Question: Taking a practice exam the exam said I got this one wrong. The answer marked in Yellow is the supposed correct answer.
In the following quote, the part marked in bold I think is wrong: "The Serializable attribute is not inherited by the derived classes, so if you only mark the Encyclopedia class with the Serializable attribute, ".

I actually created a sample project with an 'Animal' class and a 'Cat' class that derives from it. I marked the 'Cat' class '[Serializable]' and the 'Animal' class is not.
I was able to successfully serialize and deserialize the 'Cat' class, including the 'Animal' properties.
Is this a .NET version issue? The exam is 70-536, so it's targeting 2.0.
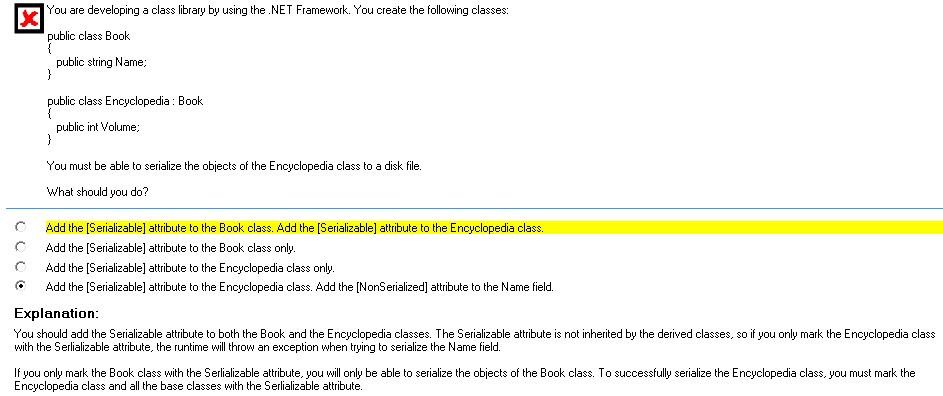
Answer: Yes, the base class also needs to be serializable. Some easy test code:
'''
public class Animal
{
public Animal()
{
name = "Test";
}
public string name { get; set; }
}
[Serializable]
public class Cat : Animal
{
public string color {get; set;}
}
var acat = new Cat();
acat.color = "Green";
Stream stream = File.Open("test.bin", FileMode.Create);
BinaryFormatter bformatter = new BinaryFormatter();
bformatter.Serialize(stream, acat);
stream.Close();
'''
When you try to serialize, you get this error:
Type 'SerializeTest.Animal' in Assembly 'SerializeTest, Version=1.0.0.0, Culture=neutral, PublicKeyToken=null' is not marked as serializable.
edit - I notice that you did the same thing but it worked for you. Do you have the code you used? This one is in .net 4, but I don't think its changed that much between versions.